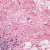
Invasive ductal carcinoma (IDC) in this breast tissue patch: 1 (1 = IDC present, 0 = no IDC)